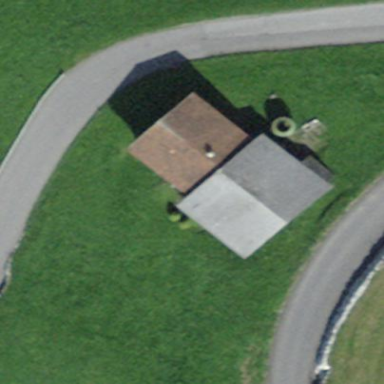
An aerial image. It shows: Farm building.